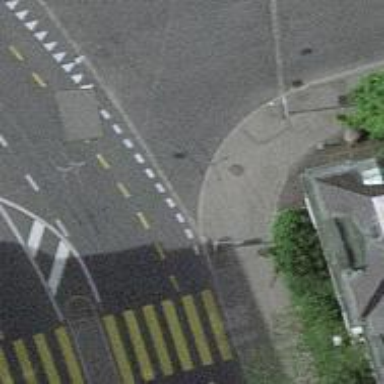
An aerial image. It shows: Sidewalk along the footway.